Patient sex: M
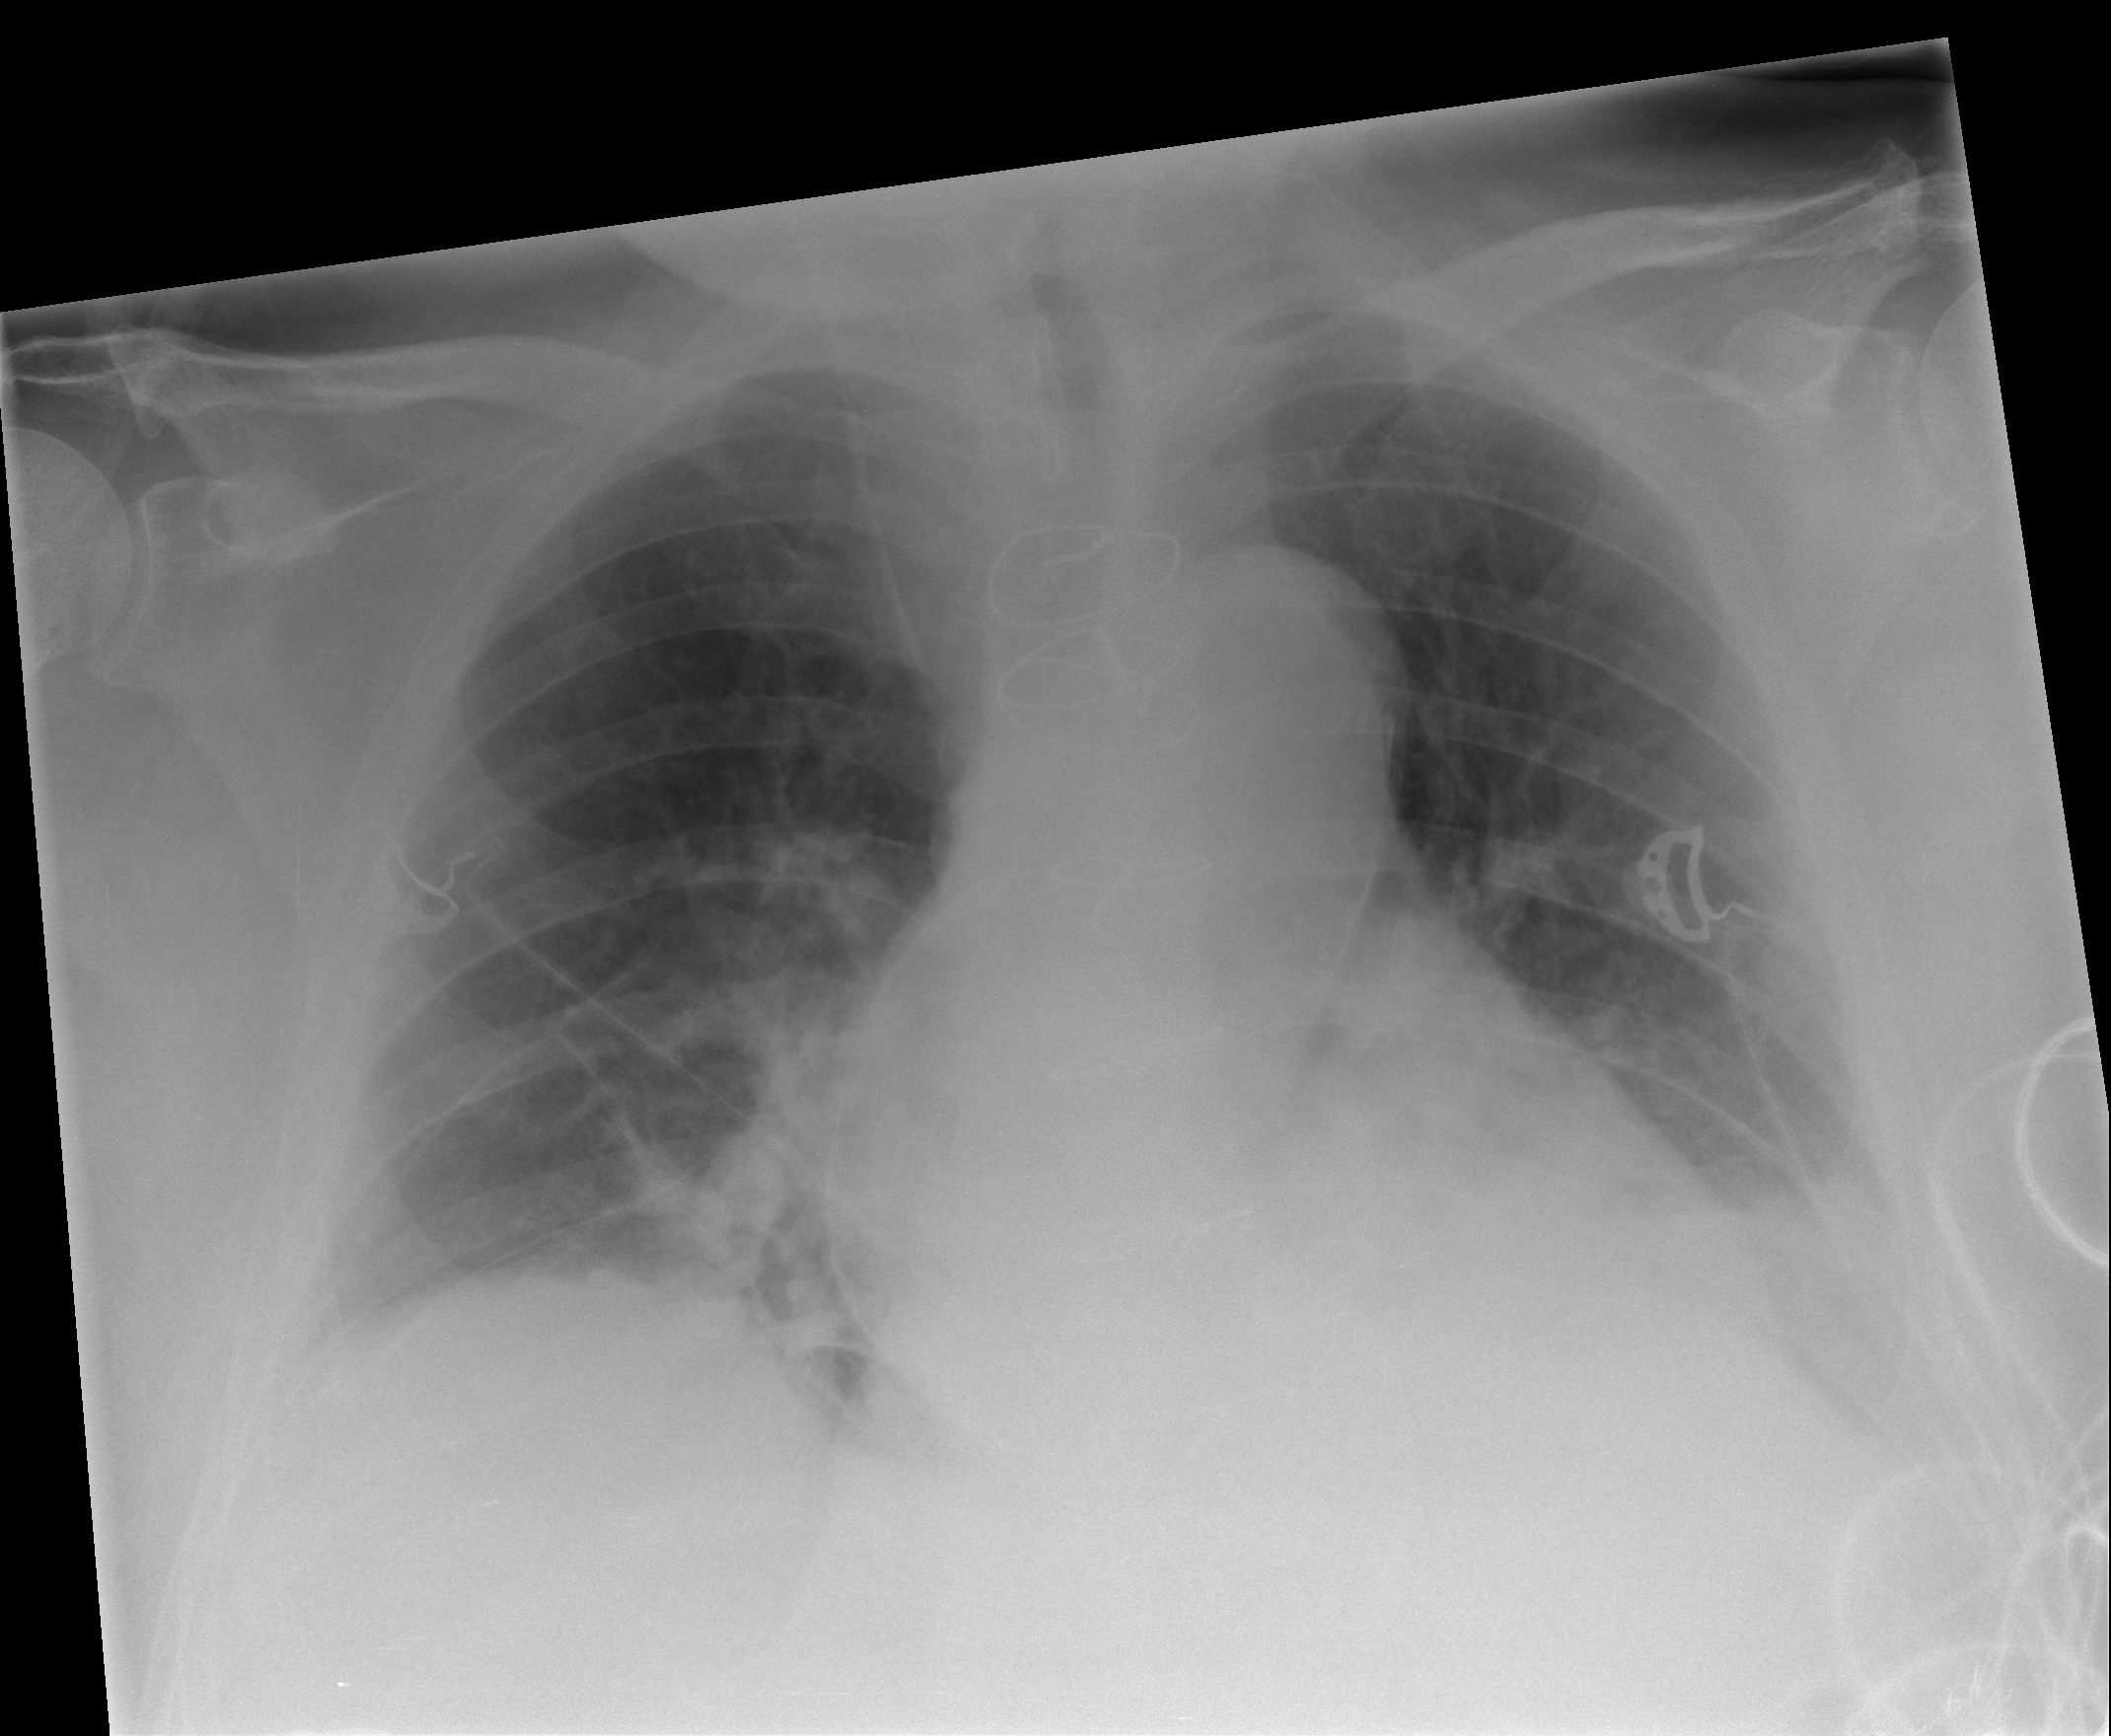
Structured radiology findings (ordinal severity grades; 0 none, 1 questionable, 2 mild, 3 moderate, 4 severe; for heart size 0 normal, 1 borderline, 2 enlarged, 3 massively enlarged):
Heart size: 1
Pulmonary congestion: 2
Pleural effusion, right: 1
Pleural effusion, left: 2
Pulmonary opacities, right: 0
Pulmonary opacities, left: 0
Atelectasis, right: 1
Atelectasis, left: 2